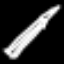
Label: pencil